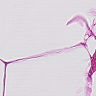
Metastatic tissue present: no